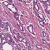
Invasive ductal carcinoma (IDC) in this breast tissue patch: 1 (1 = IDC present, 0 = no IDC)